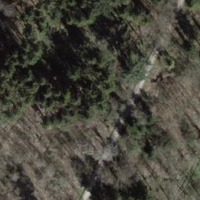
EUNIS habitat code: 44
Species observed at this site:
Campanula trachelium